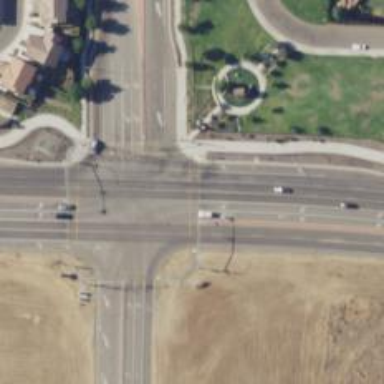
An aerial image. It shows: Crossing on the road.